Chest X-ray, PA view. Patient: 43 years old, sex M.
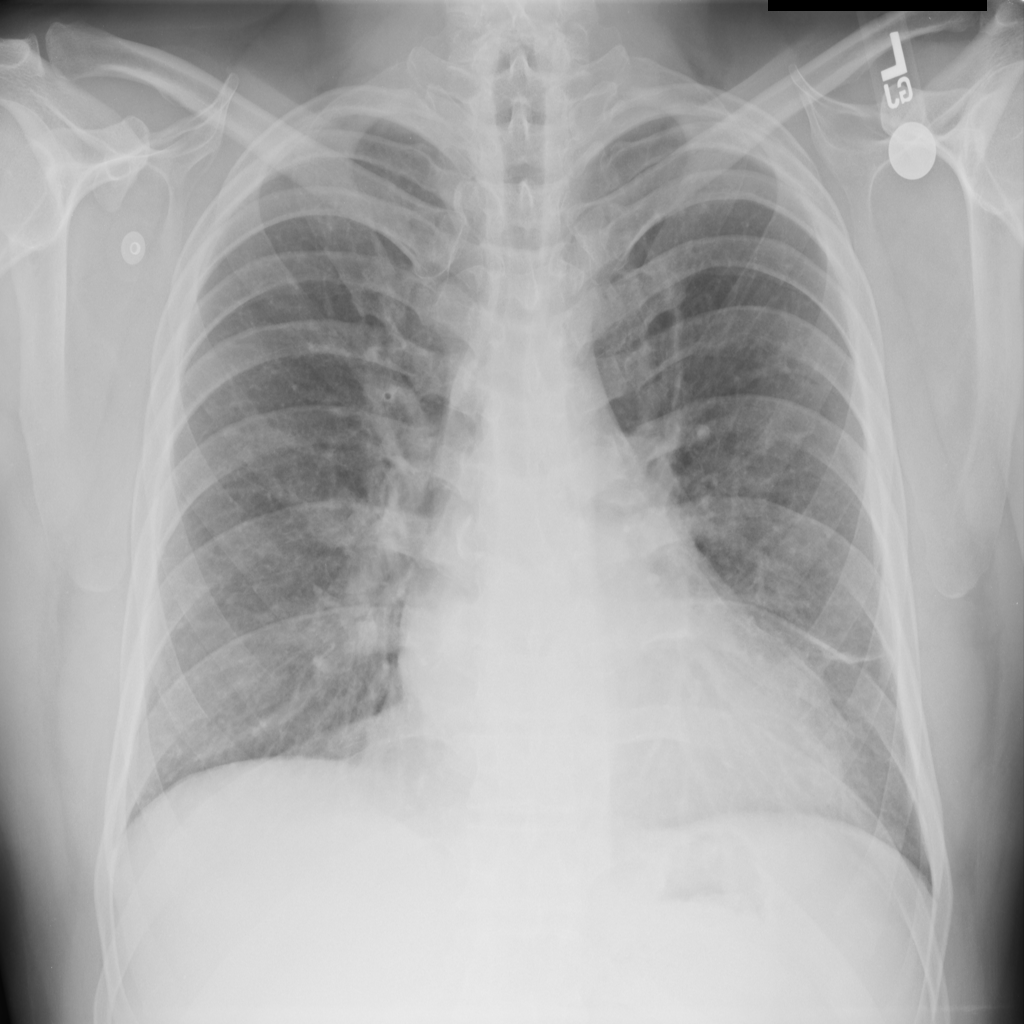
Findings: No Finding